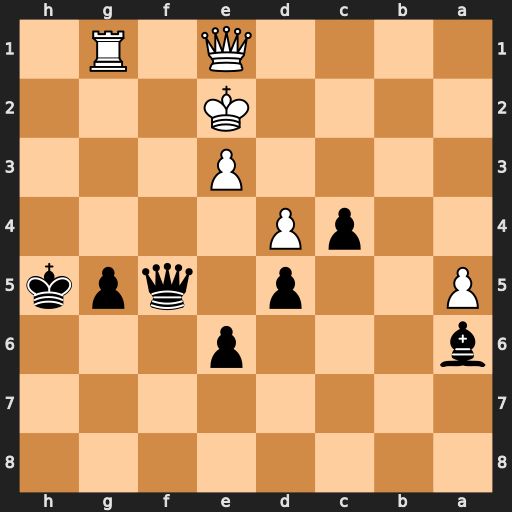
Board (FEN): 8/8/b3p3/P2p1qpk/2pP4/4P3/4K3/4Q1R1
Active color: b
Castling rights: -
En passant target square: -
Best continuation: c3+ Kd1 Qb1#